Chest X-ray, AP view. Patient: 28 years old, sex F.
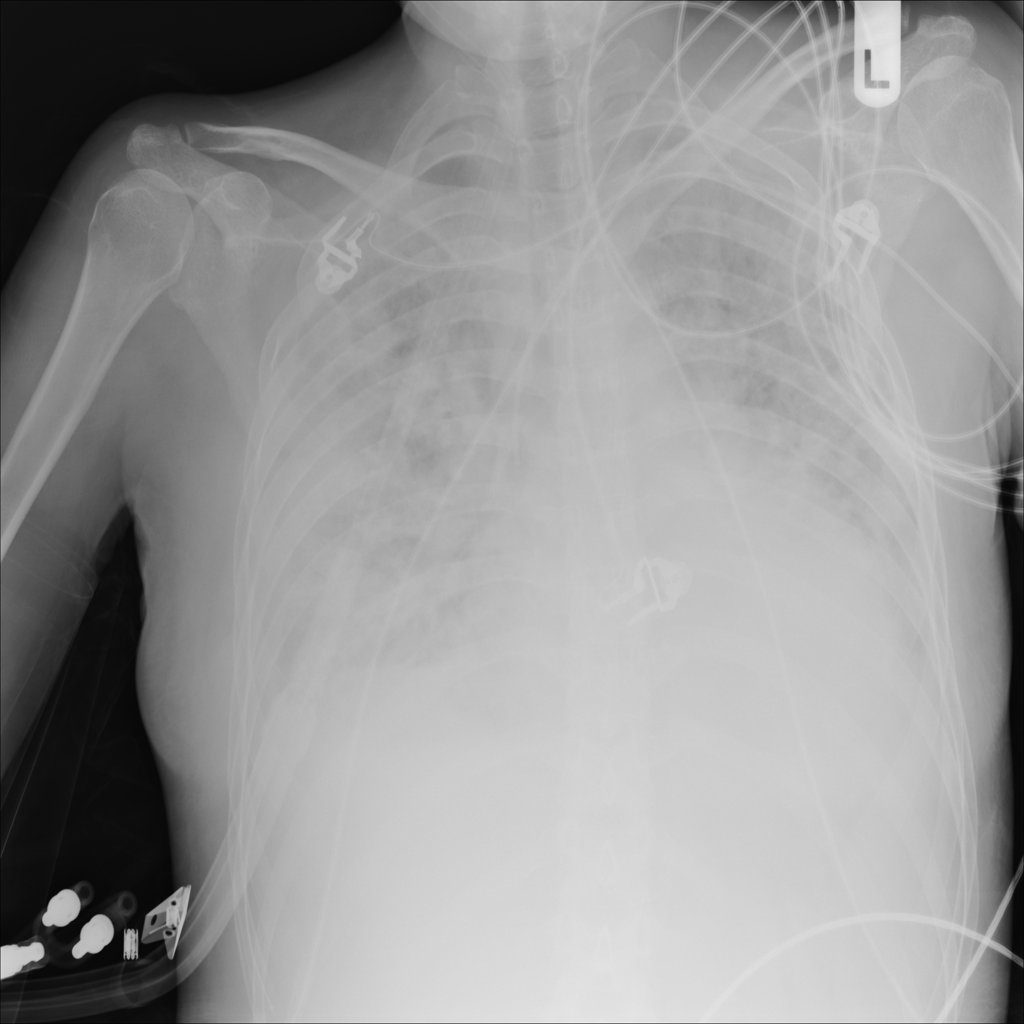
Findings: Infiltration